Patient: sex M, age 26
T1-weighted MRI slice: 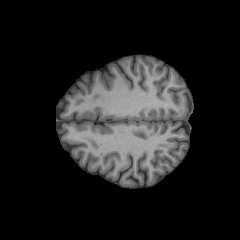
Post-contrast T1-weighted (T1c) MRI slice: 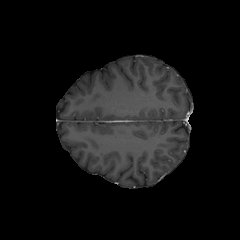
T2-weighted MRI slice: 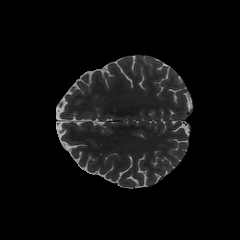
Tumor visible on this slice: no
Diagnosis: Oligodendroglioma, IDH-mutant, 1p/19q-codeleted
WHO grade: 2